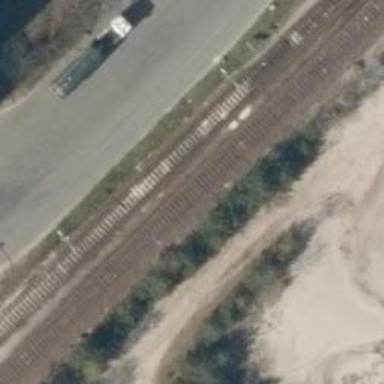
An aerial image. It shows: Railway spur service.